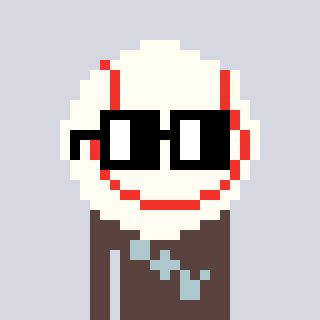
a pixel art character with square black glasses, a baseball ball-shaped head and a darkbrown-colored body on a cool background